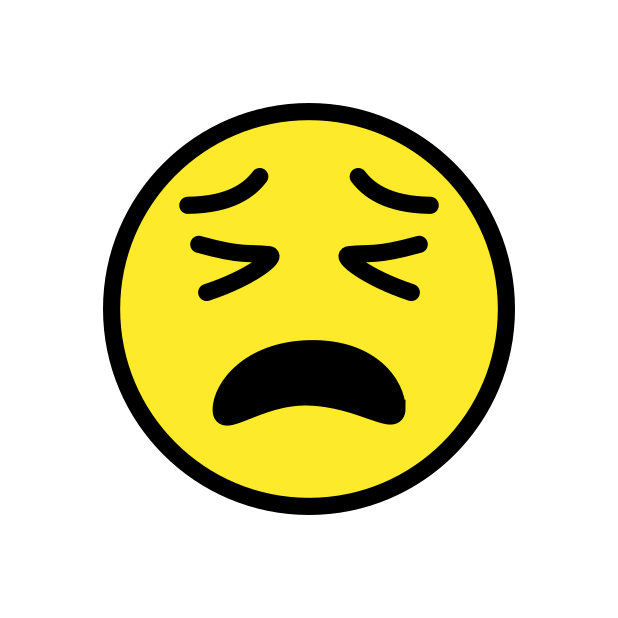
tired face